Interaction volume radius: 10 \u00c5
Interaction volume height: 45 \u00c5
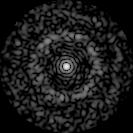
Disorder parameter: 0.8377